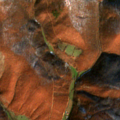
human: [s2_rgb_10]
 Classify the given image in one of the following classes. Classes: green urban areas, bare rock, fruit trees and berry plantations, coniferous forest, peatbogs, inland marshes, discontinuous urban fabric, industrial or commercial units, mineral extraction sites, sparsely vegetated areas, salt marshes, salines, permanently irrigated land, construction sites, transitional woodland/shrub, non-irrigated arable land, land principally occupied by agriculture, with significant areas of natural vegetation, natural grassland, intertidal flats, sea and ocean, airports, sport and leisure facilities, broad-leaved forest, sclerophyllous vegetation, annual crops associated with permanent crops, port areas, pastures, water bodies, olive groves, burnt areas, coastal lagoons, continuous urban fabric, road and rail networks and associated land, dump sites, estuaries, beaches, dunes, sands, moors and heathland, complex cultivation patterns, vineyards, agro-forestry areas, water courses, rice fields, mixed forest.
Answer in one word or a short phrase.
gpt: complex cultivation patterns, land principally occupied by agriculture, with significant areas of natural vegetation, broad-leaved forest